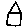
Label: house